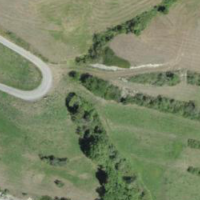
EUNIS habitat code: 24
Species observed at this site:
Maniola jurtina
Erebia aethiops
Vanessa cardui
Aglais urticae